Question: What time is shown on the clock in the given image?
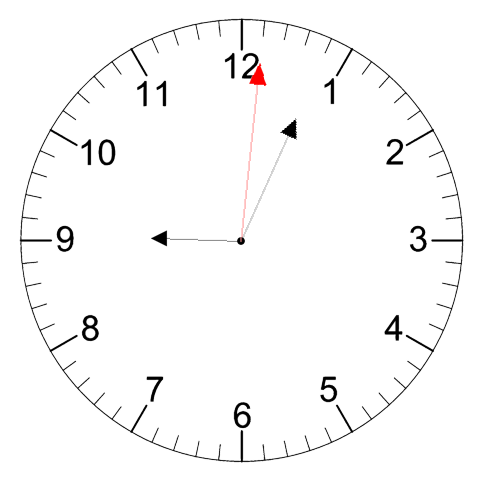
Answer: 09:04:01